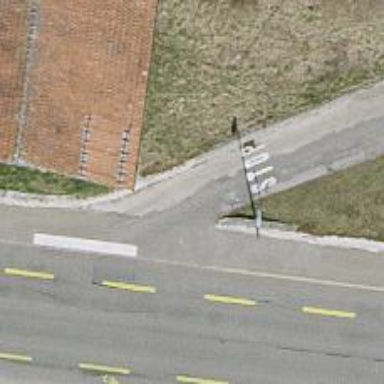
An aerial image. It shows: Service road with asphalt surface and sidewalk.